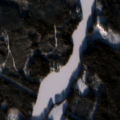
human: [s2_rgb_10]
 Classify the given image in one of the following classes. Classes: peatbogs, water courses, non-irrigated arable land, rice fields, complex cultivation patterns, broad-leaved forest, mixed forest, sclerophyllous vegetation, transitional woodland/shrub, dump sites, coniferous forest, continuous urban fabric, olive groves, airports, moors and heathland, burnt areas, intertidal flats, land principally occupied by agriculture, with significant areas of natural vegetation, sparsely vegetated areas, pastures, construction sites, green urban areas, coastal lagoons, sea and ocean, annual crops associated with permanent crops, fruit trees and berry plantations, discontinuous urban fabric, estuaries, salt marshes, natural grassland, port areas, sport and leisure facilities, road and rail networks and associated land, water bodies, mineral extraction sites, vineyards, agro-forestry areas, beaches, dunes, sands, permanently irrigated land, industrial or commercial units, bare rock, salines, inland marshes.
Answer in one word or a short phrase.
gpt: coniferous forest, water bodies